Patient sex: M
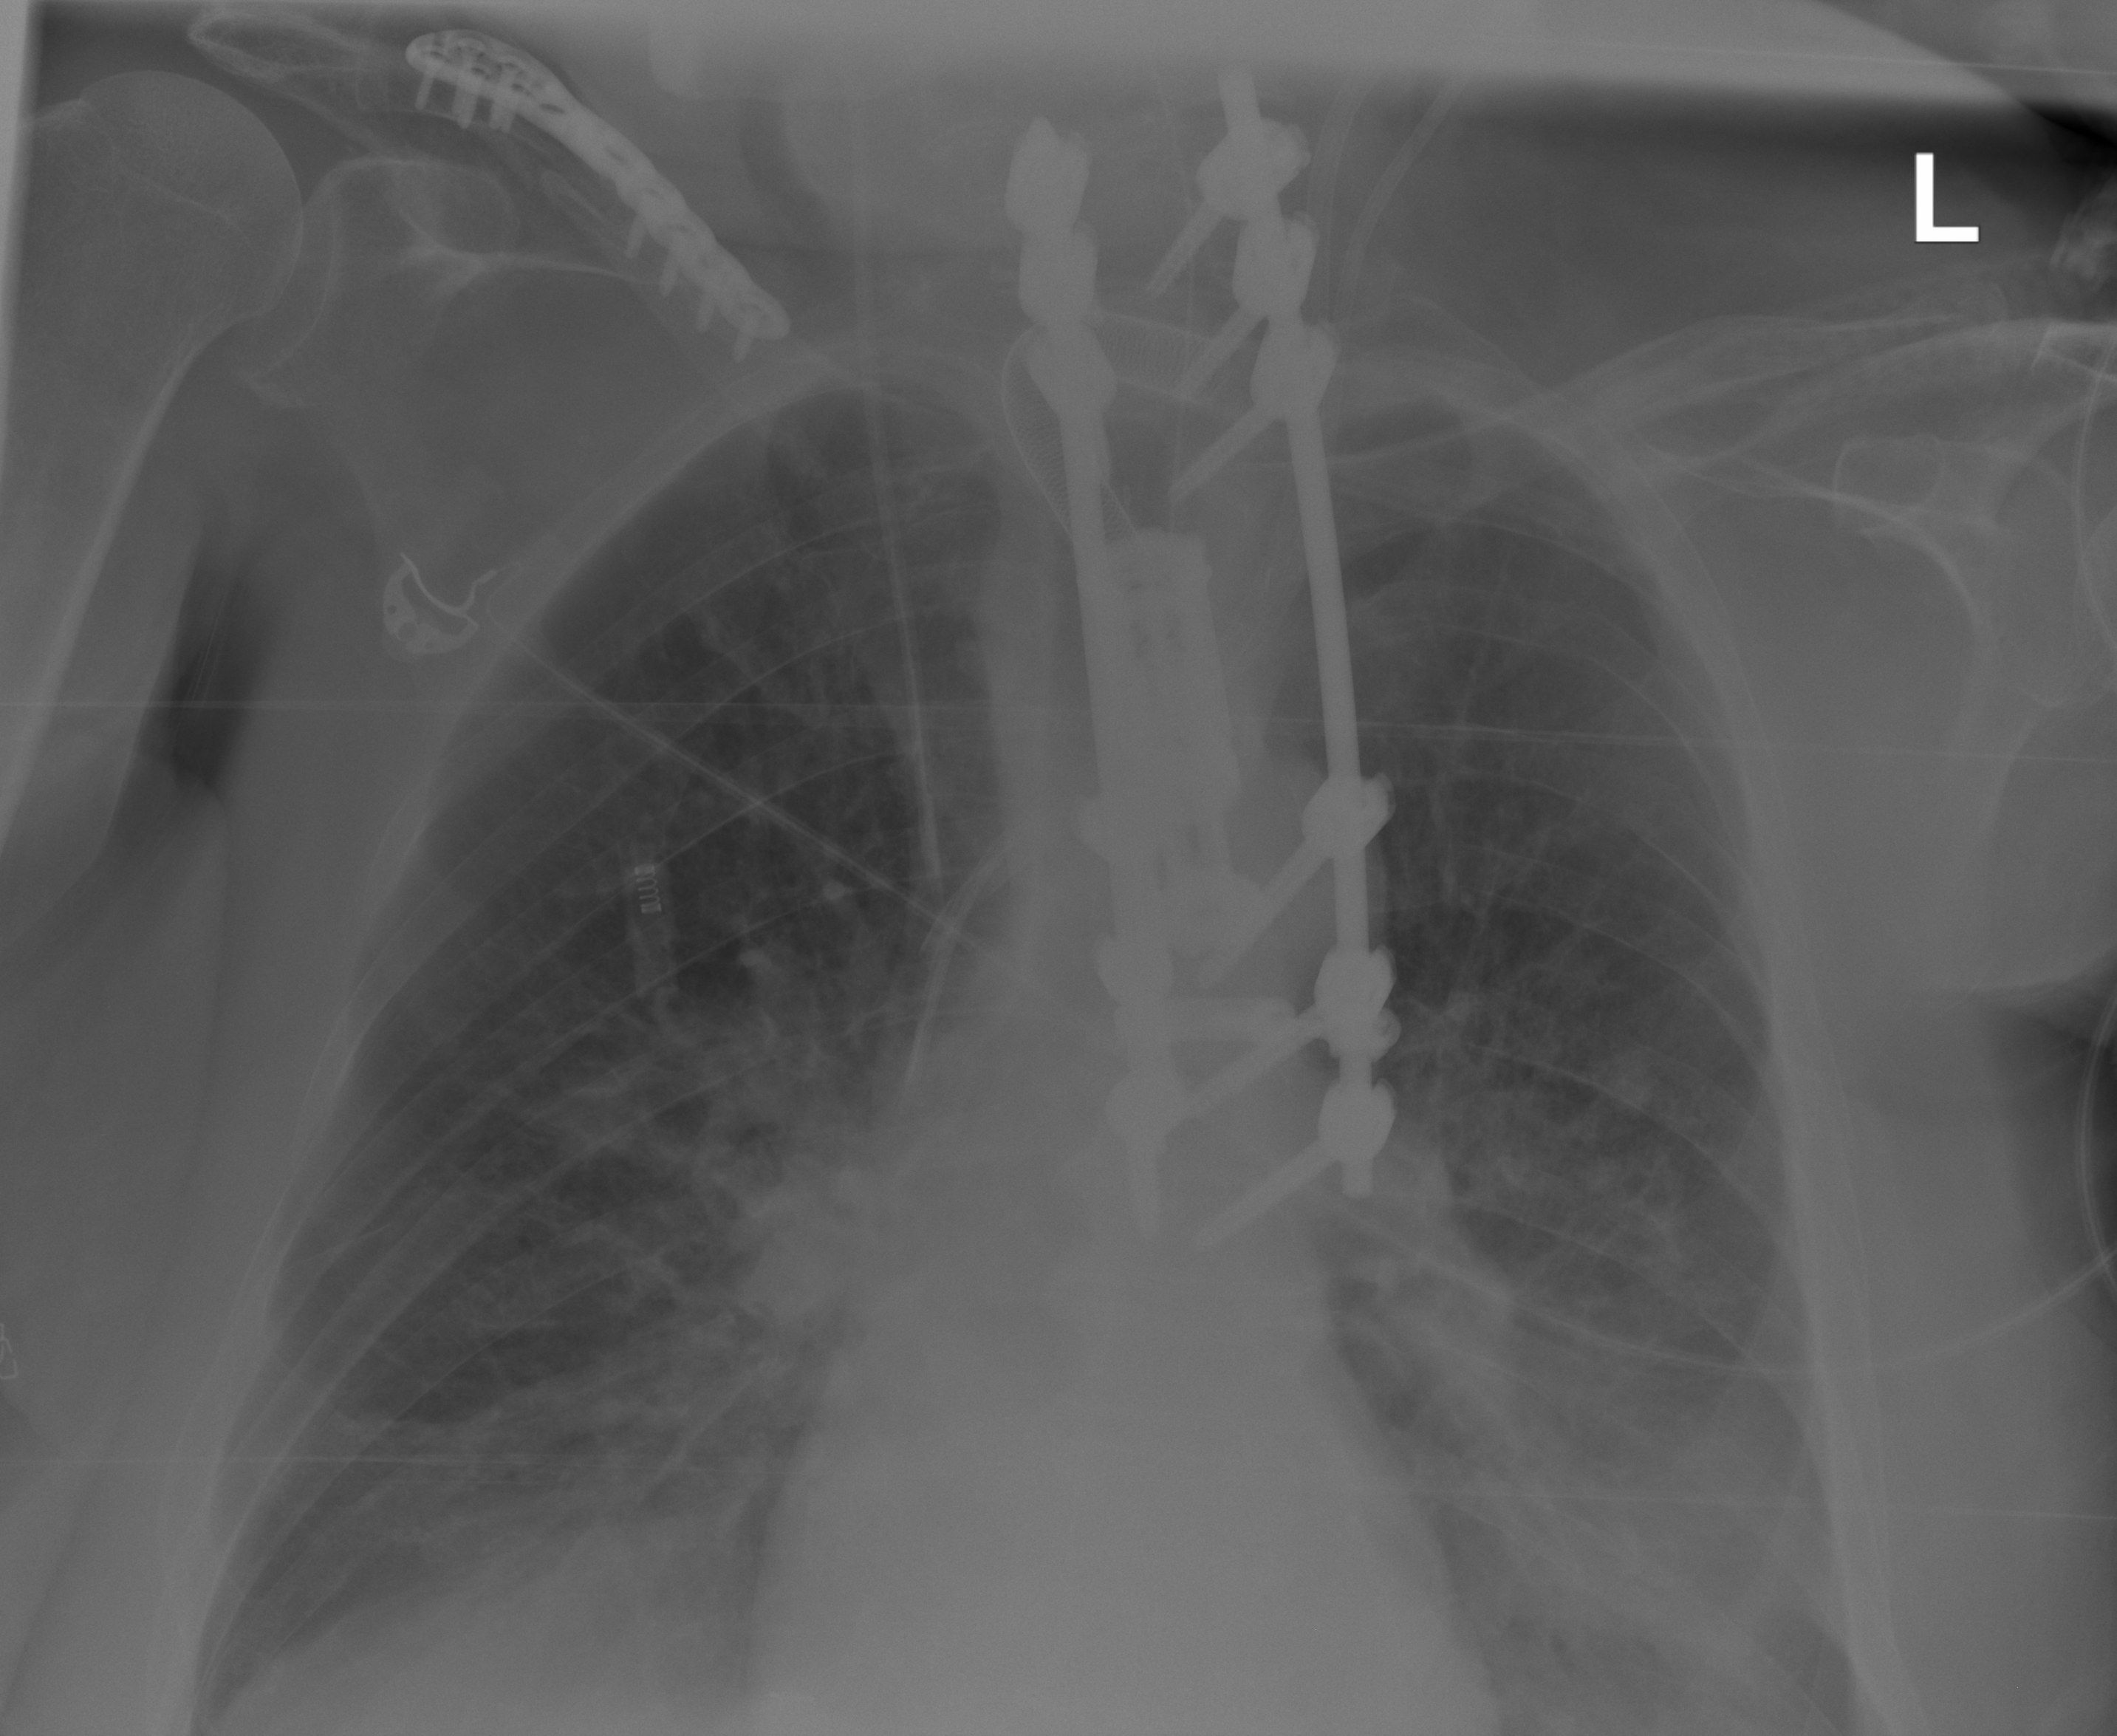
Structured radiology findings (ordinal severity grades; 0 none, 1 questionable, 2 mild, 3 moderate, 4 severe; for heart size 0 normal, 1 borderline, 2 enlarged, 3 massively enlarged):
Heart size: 0
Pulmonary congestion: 0
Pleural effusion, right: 2
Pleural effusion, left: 2
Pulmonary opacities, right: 2
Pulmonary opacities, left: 2
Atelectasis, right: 2
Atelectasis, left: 2